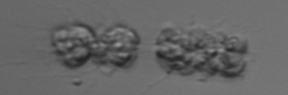
Label: Leptocylindrus_mediterraneus